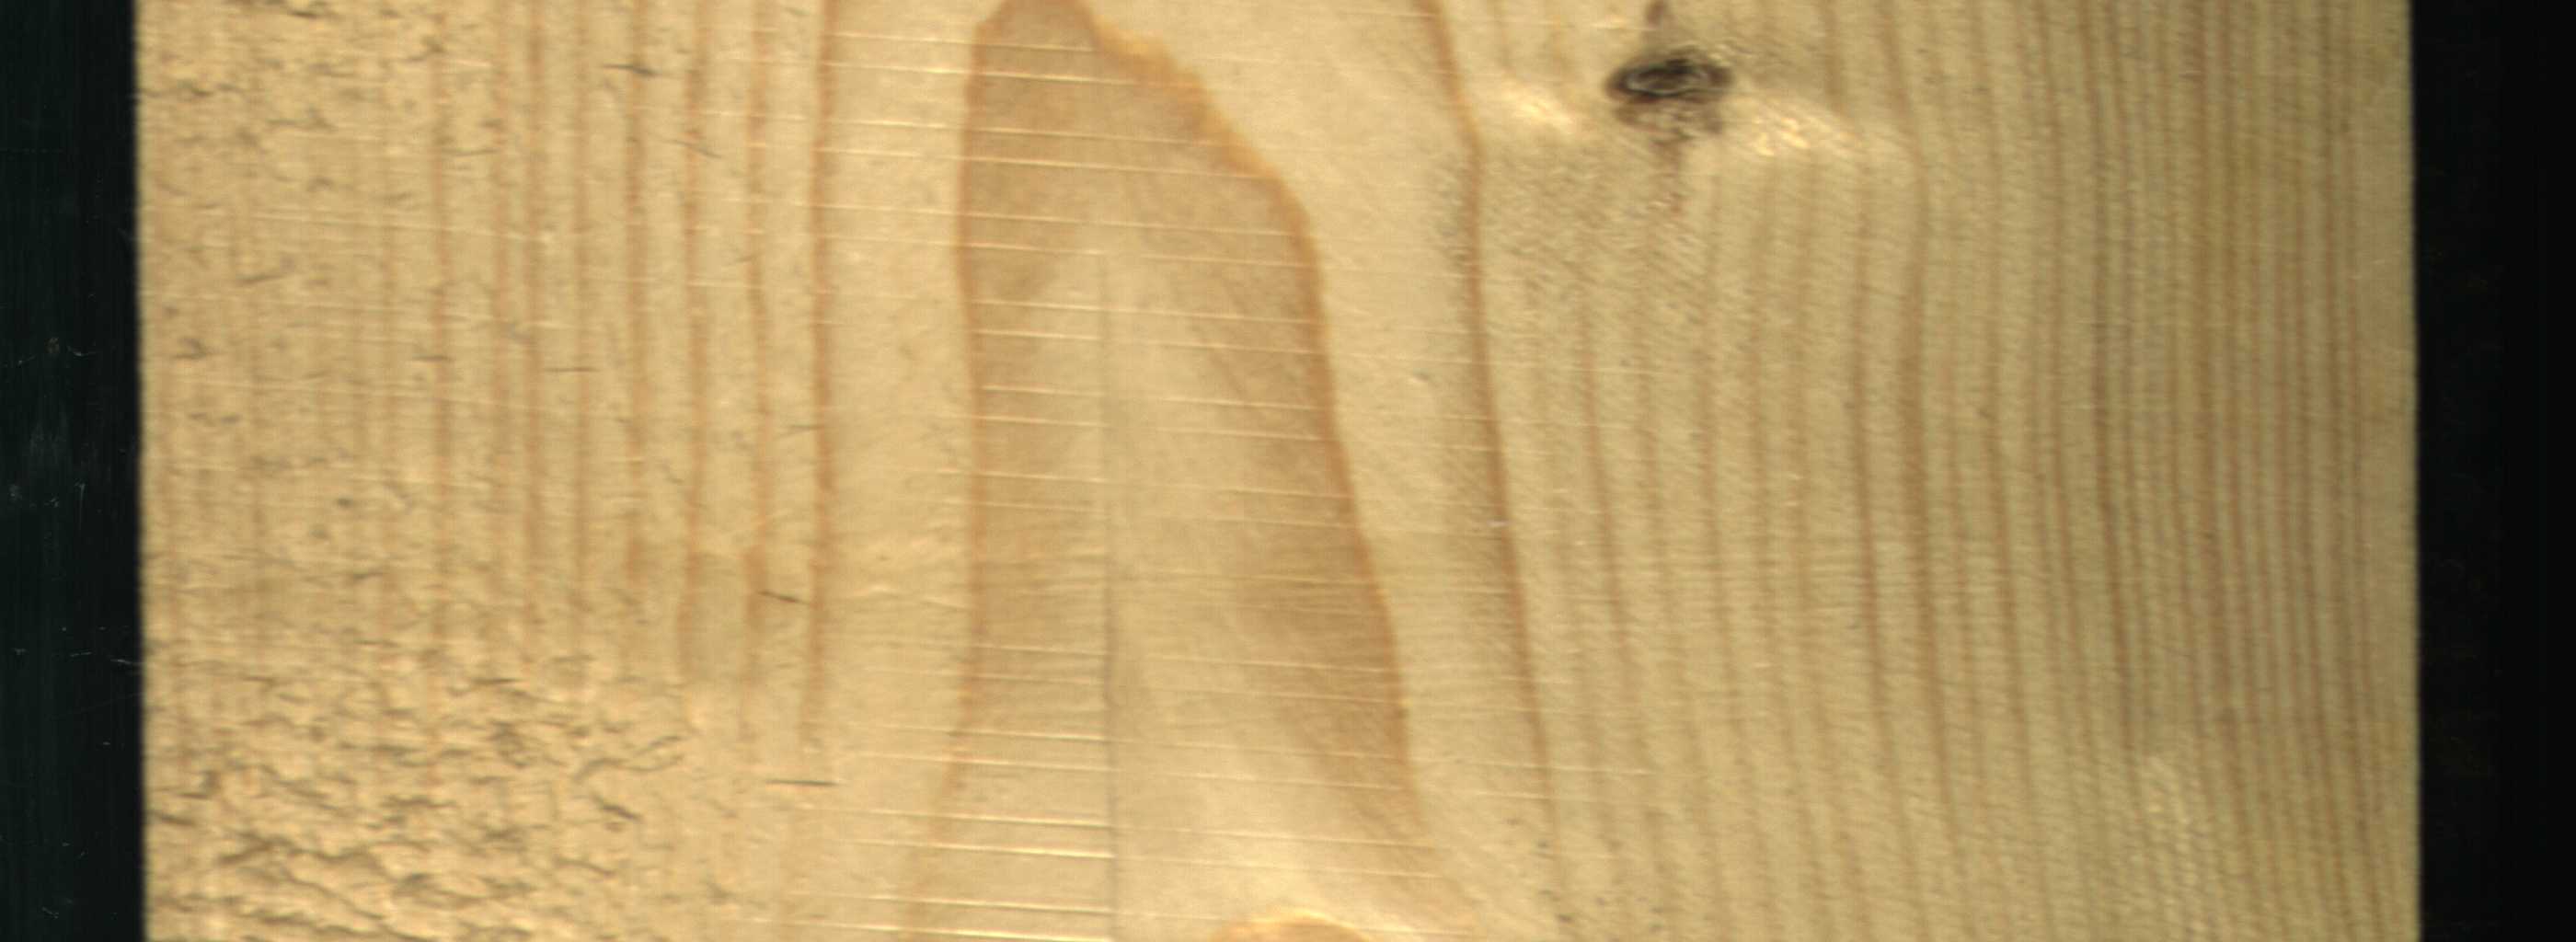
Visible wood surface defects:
Dead_Knot